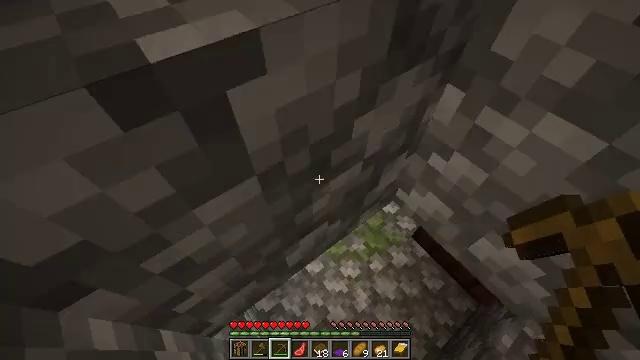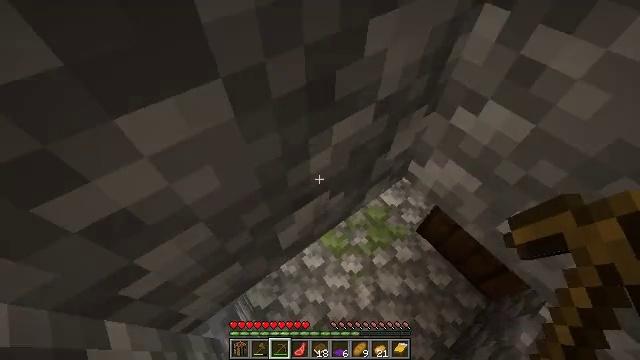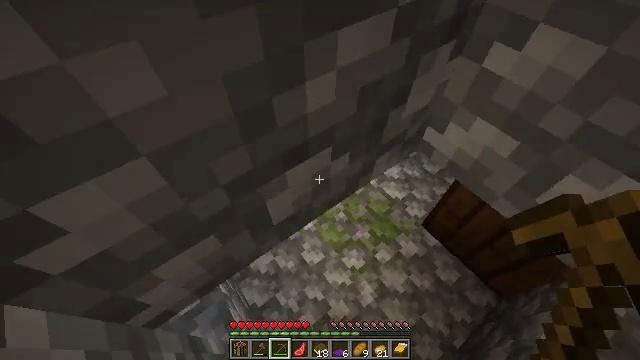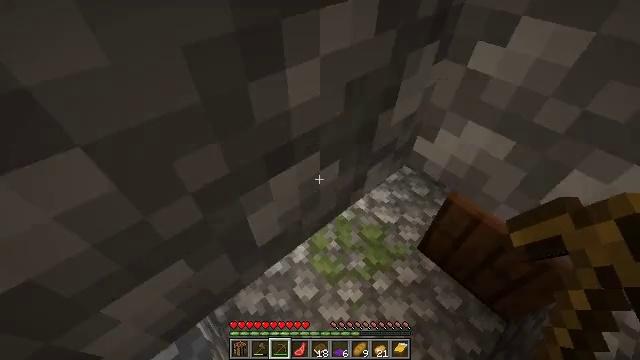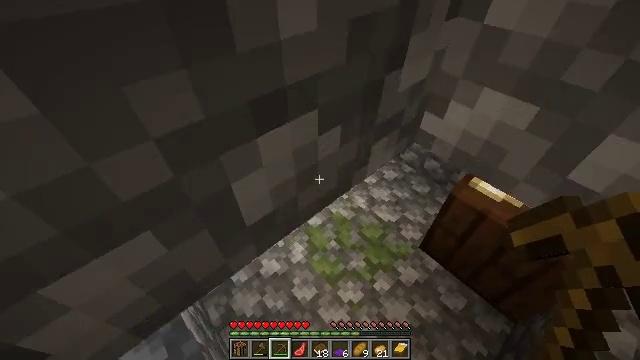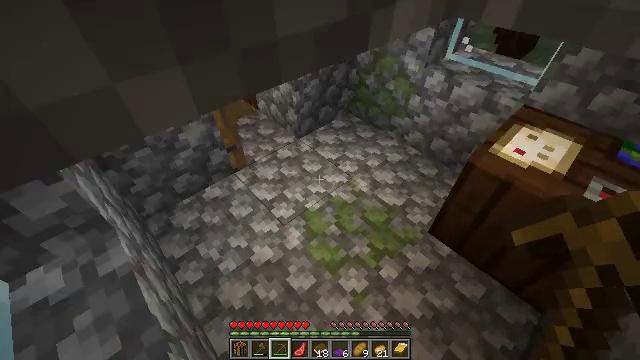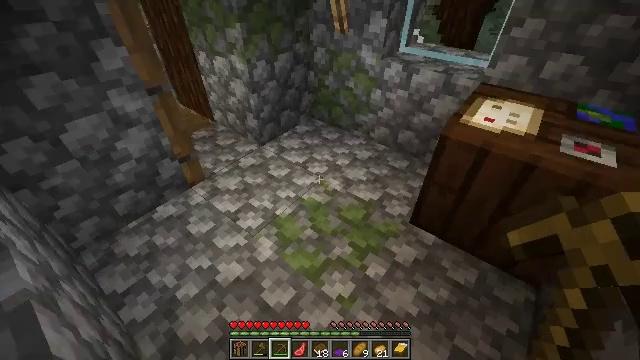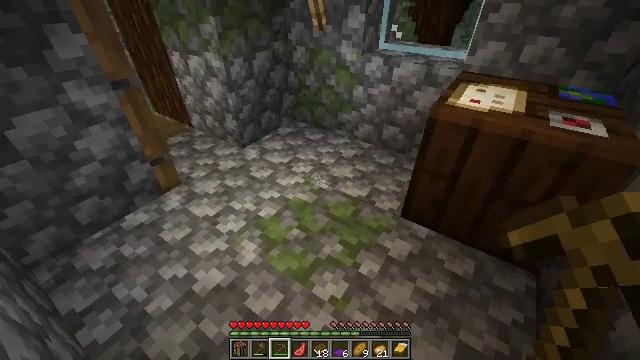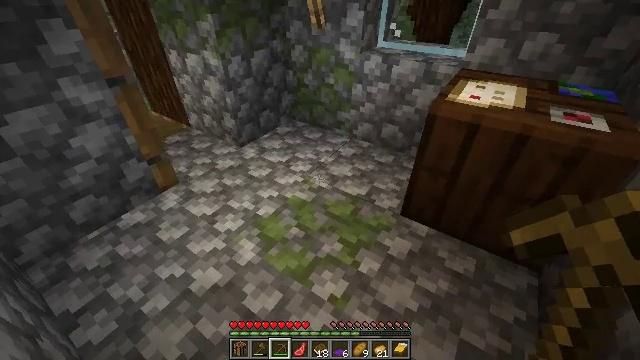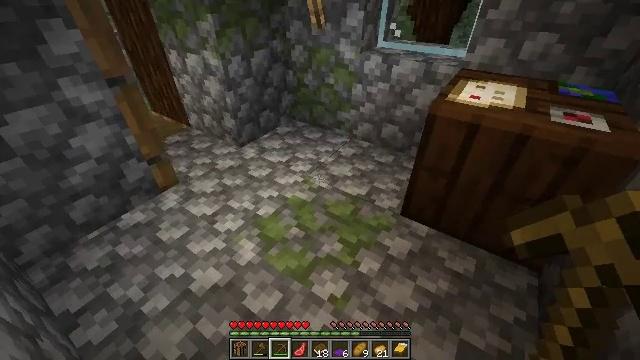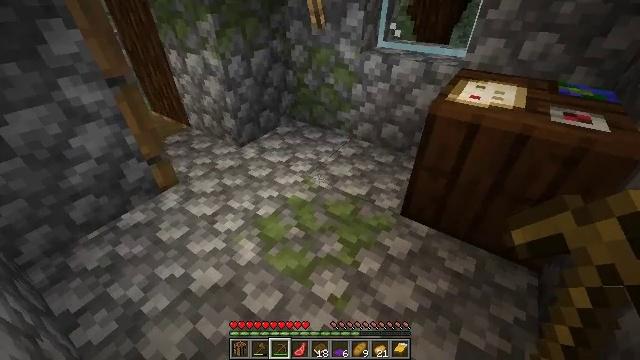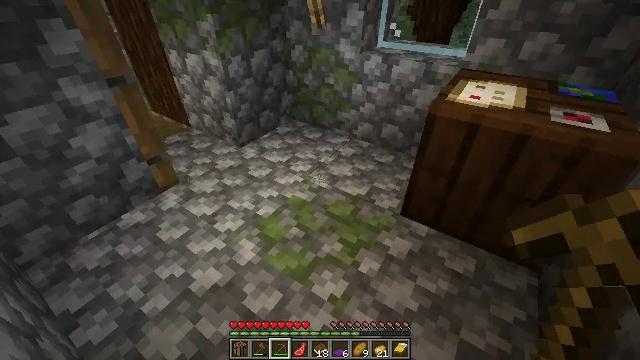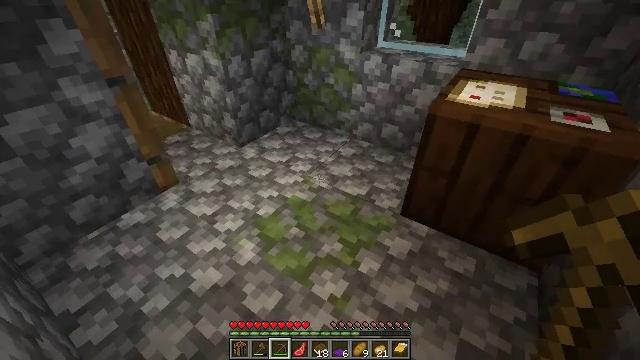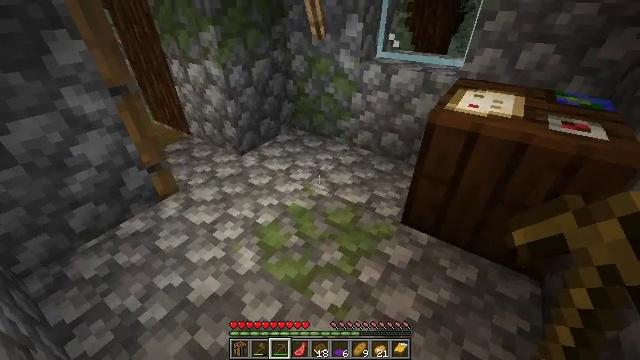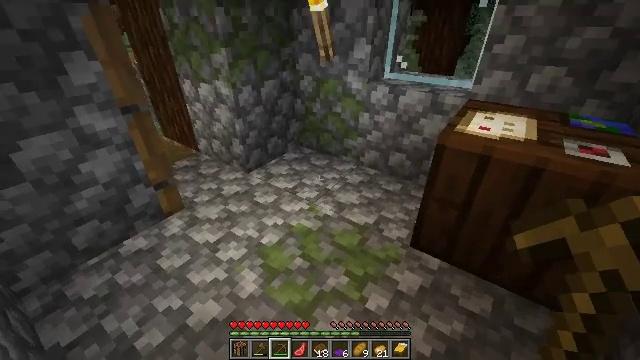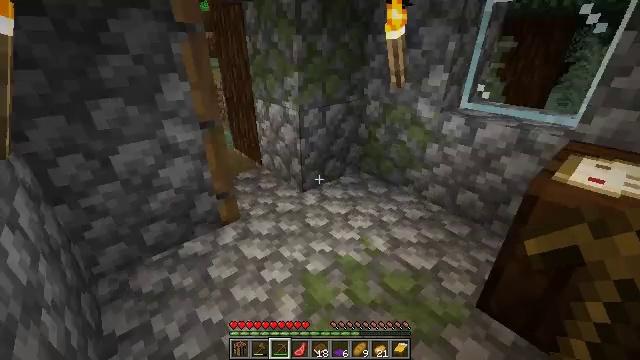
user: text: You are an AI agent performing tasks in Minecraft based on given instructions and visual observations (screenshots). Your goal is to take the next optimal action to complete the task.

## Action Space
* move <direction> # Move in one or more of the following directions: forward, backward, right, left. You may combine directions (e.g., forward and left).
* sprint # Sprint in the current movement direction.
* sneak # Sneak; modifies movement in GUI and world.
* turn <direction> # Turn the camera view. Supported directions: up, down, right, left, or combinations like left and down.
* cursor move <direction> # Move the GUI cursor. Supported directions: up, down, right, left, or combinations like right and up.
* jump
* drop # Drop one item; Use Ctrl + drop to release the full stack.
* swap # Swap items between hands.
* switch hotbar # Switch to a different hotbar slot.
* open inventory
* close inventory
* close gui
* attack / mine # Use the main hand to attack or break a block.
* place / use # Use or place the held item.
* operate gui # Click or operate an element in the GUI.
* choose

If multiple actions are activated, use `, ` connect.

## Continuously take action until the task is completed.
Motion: motion action
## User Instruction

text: Mine the purple carpet for reuse.
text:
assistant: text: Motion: no_op
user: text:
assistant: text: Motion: no_op
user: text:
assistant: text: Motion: turn right and up
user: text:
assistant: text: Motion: no_op
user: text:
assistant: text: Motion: no_op
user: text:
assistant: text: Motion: turn right and up
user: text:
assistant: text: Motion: turn right and up
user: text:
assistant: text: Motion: no_op
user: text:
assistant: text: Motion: no_op
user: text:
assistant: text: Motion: no_op
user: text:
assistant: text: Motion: no_op
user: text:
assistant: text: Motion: no_op
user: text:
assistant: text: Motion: turn up
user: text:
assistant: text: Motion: move forward, turn left and up
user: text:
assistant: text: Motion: move forward, turn left and up
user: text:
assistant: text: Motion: move forward, turn left and up
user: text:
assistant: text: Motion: move forward, turn left and up
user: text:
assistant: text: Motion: move forward
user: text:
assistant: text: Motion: move forward
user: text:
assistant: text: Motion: move forward
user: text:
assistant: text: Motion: move forward
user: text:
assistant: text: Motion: move forward and move right
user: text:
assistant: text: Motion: move forward and move right
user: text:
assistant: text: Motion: move forward and move right
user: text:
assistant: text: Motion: move forward and move right
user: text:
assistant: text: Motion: move forward and move right
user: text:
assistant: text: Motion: move forward and move right
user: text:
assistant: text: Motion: move forward and move right
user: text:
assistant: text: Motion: move forward
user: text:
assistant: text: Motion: move forward